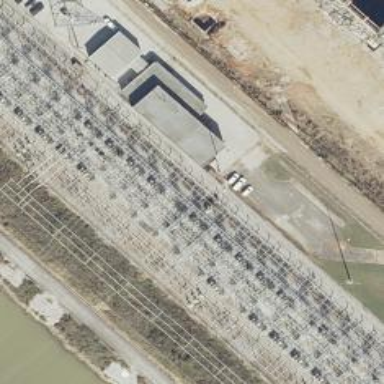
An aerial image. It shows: Switch for power supply.